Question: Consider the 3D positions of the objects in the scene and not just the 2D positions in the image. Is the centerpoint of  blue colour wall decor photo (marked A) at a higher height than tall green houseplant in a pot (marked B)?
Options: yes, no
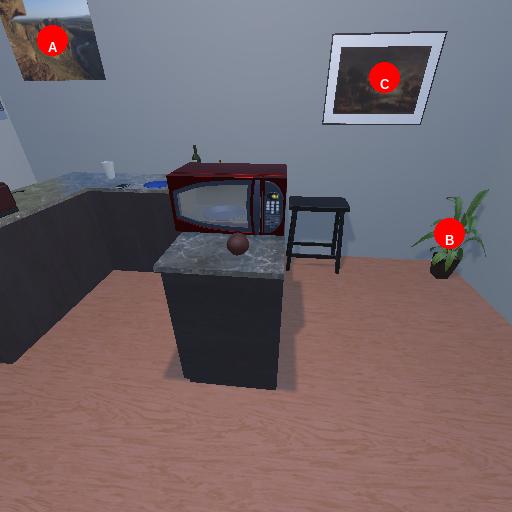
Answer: yes